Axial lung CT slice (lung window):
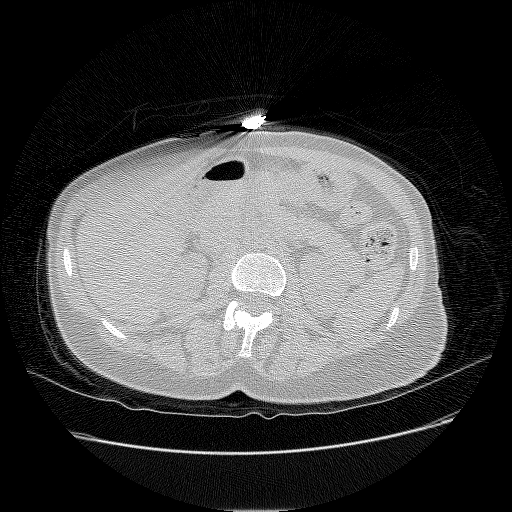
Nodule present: no